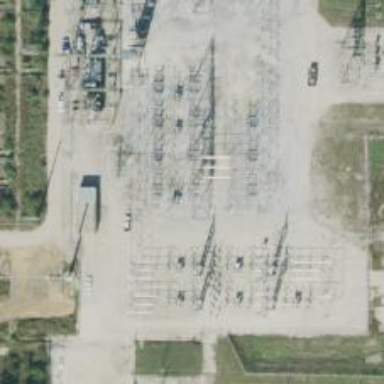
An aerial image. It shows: Switch used for power control.